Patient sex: F
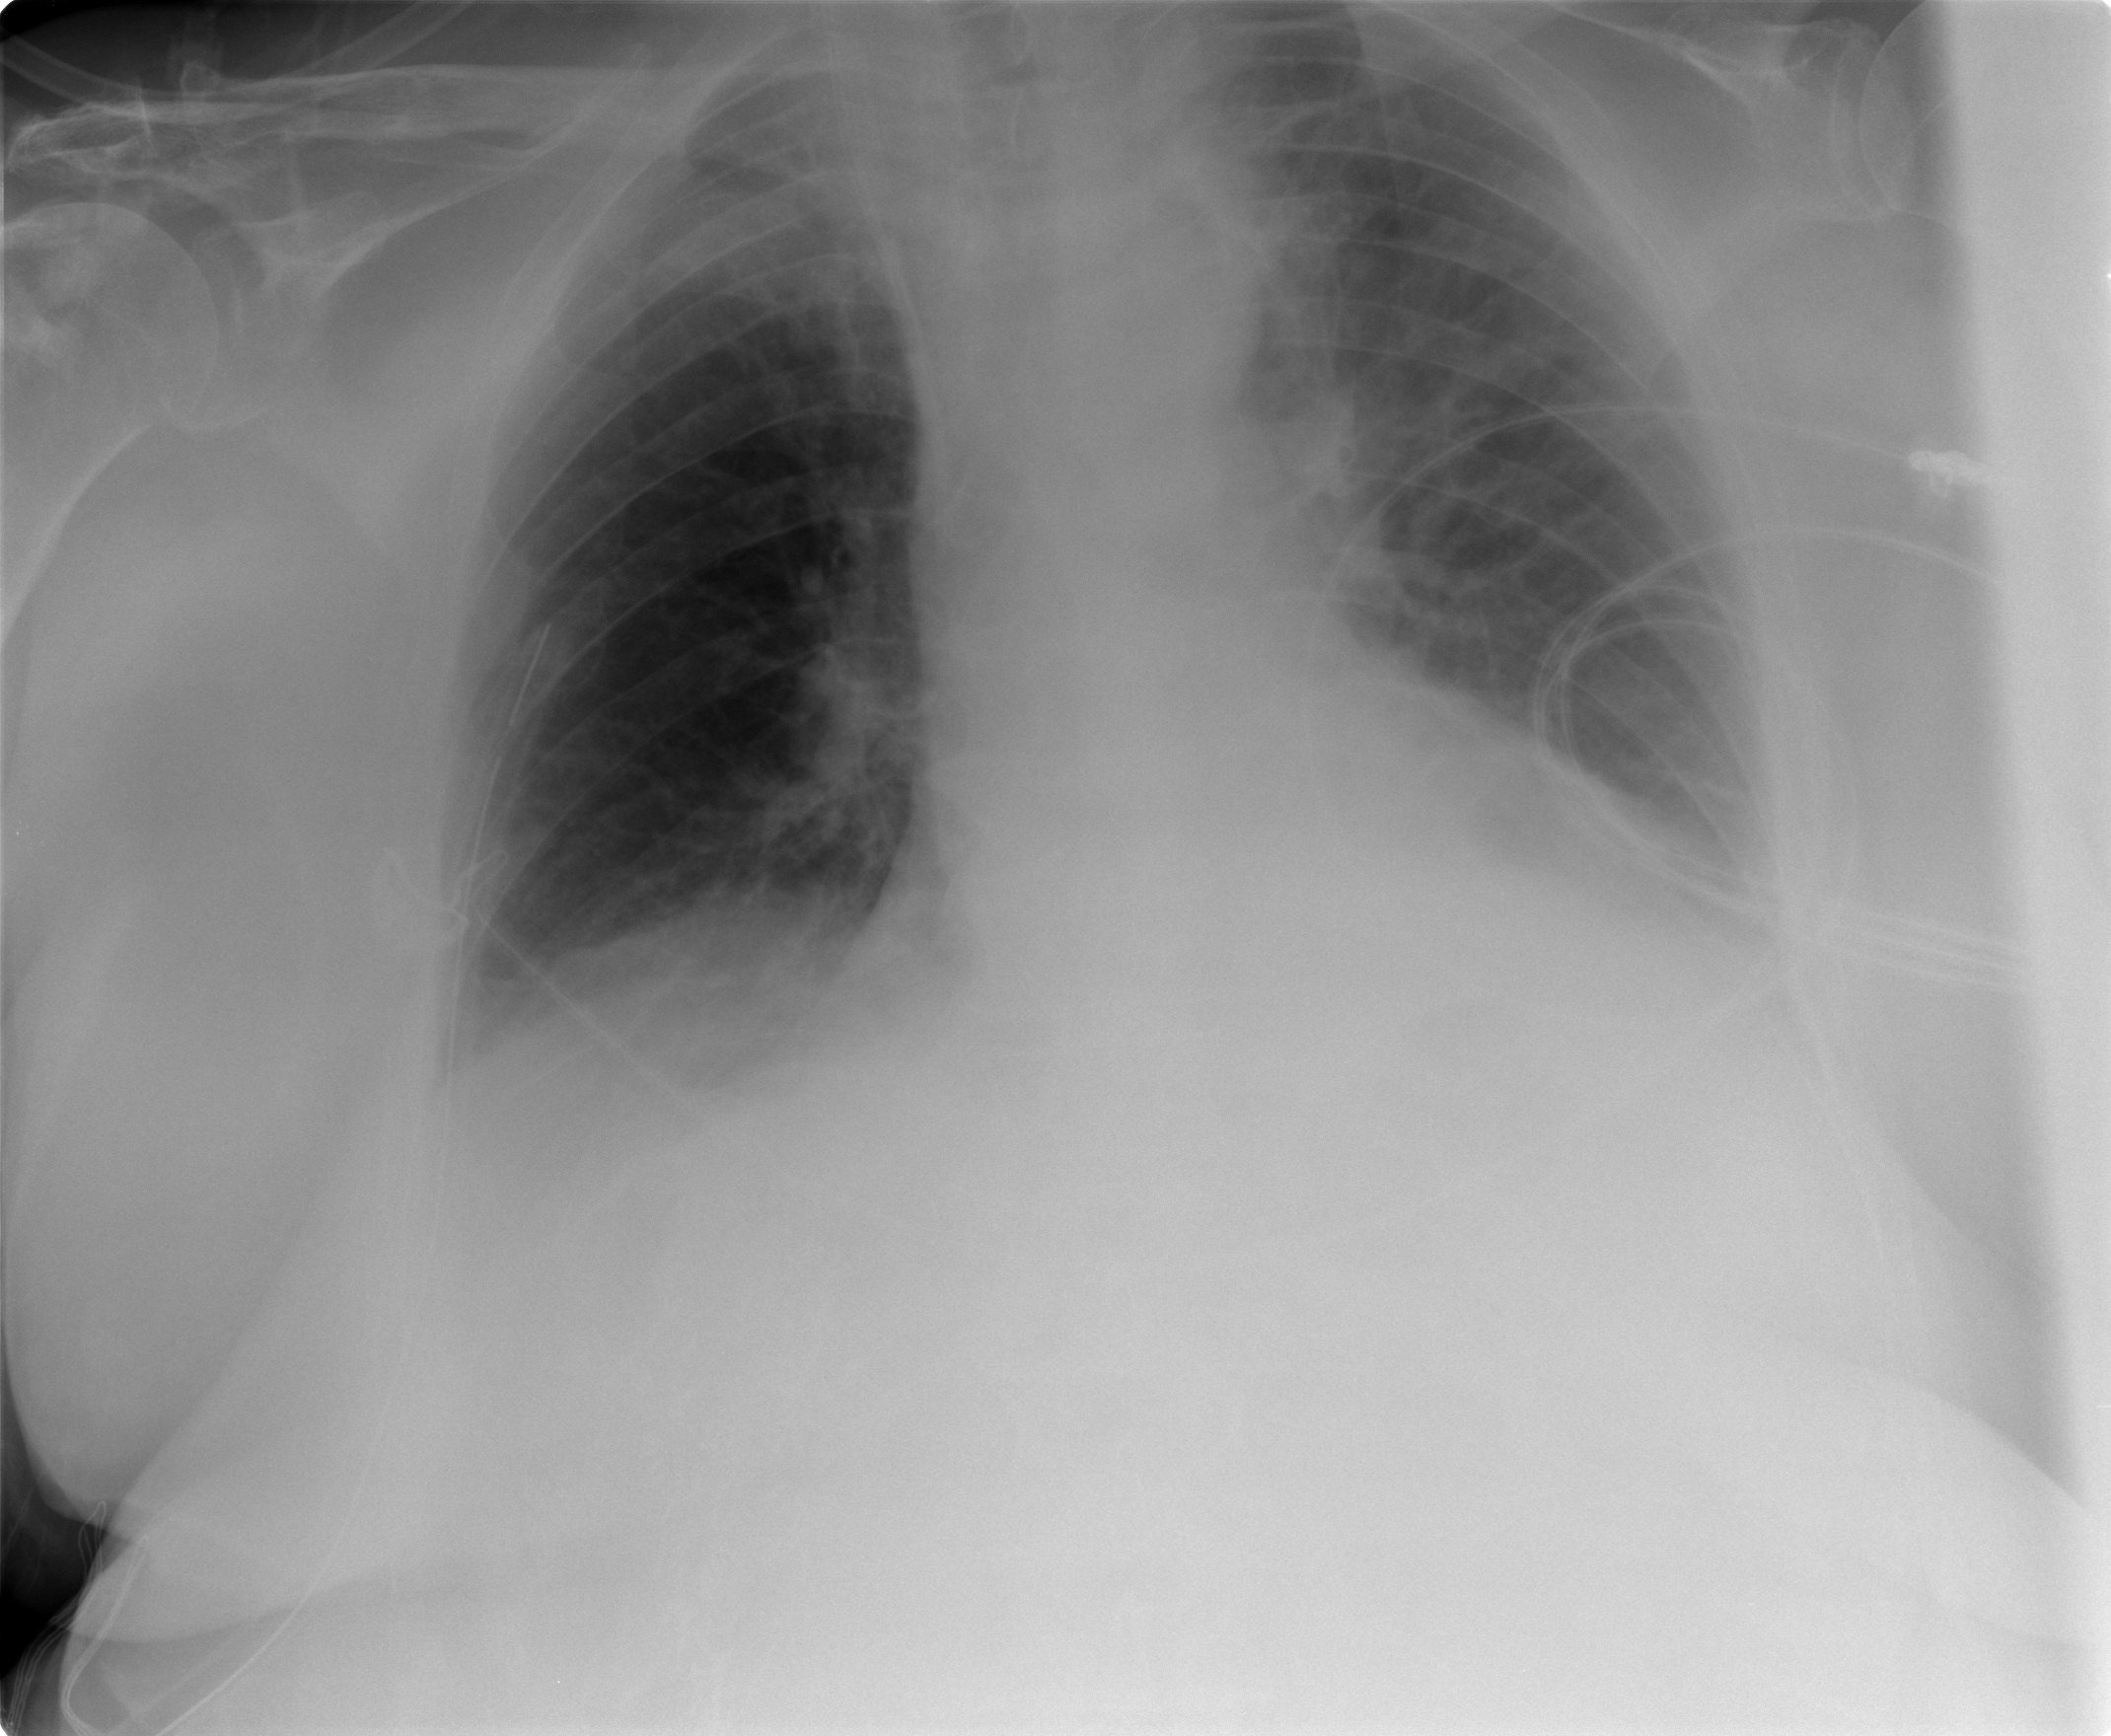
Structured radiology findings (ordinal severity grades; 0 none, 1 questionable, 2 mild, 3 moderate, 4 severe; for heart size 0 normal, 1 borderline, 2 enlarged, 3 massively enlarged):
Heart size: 0
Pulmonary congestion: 0
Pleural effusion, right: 1
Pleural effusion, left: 2
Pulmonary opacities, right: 0
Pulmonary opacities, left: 0
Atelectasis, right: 2
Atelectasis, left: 2